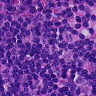
Metastatic tissue present: no